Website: crate-barrel
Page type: newsletter-management
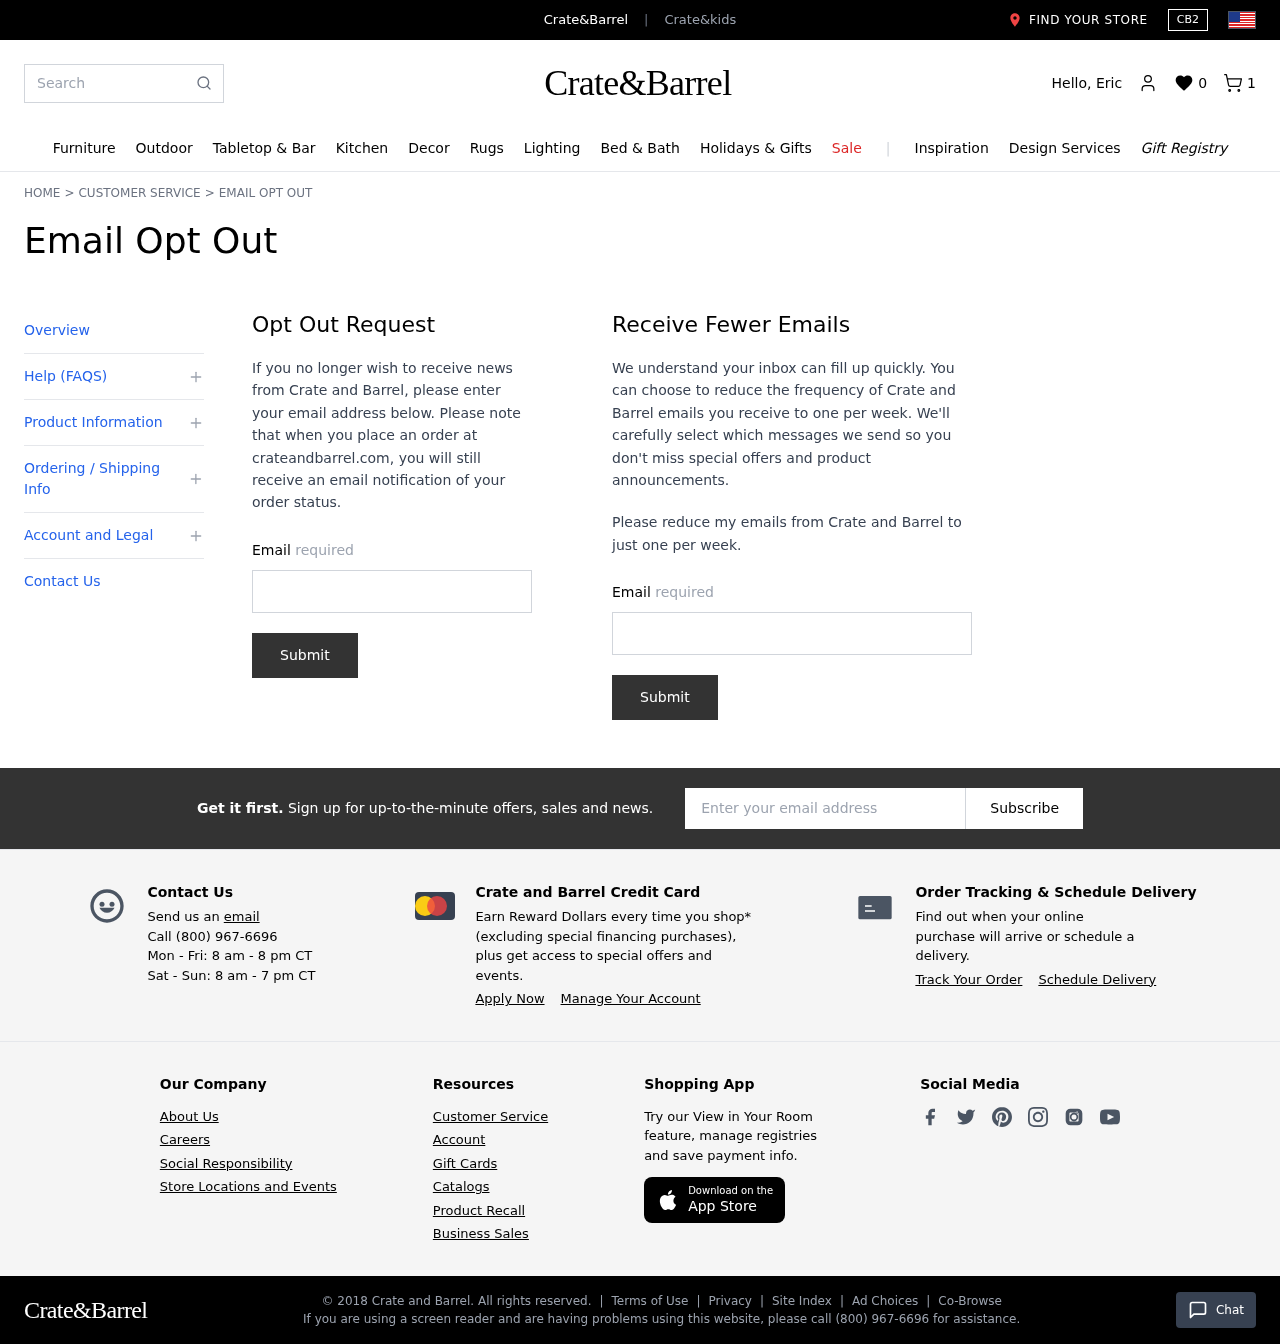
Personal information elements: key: PII_EMAIL
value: eric_thomas@yahoo.com
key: PII_EMAIL2
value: eric_thomas@yahoo.com
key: PII_EMAIL3
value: eric_thomas@yahoo.com
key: PII_FIRSTNAME
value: Eric
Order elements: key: ORDER_NUM_ITEMS
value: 1
Search elements: key: HEADER_SEARCH
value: Search
Other elements: key: WISHLIST_COUNT
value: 0